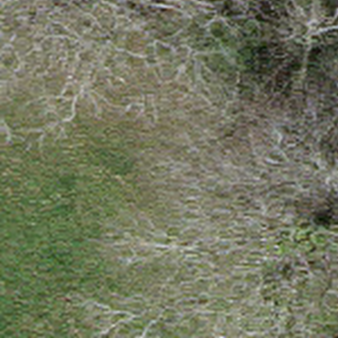
Label: other